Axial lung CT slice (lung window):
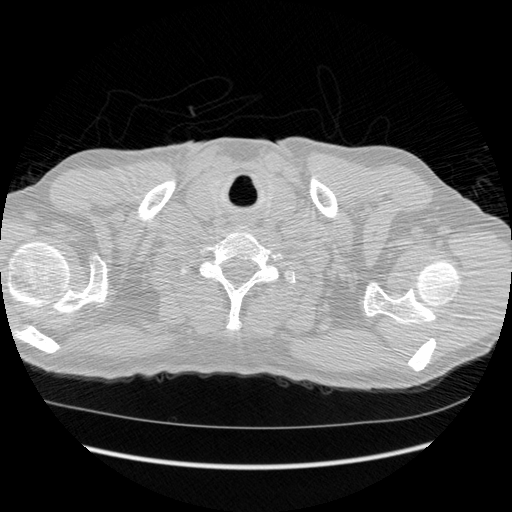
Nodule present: no